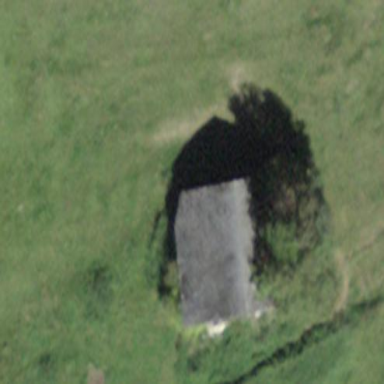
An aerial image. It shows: Barn.